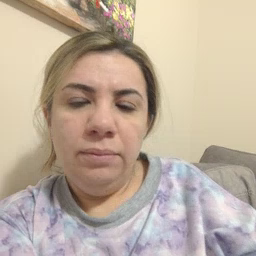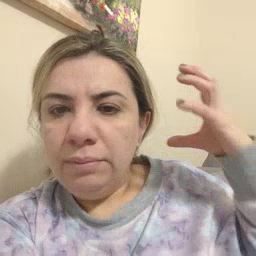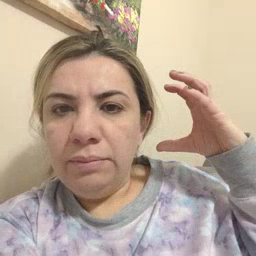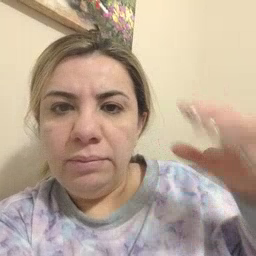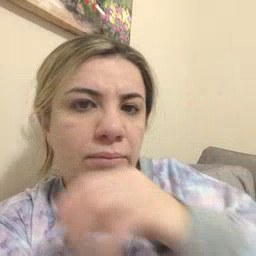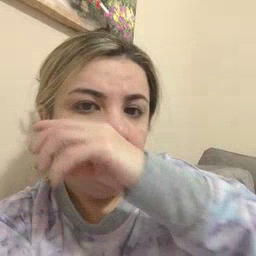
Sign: radio